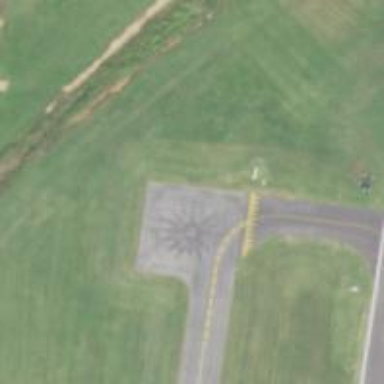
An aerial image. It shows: Image of taxiway at airport.